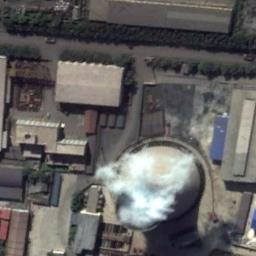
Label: thermal_power_station